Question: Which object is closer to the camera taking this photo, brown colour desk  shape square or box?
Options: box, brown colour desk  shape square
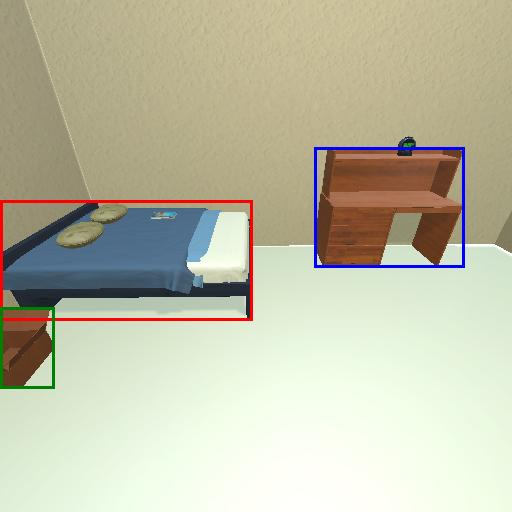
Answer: box